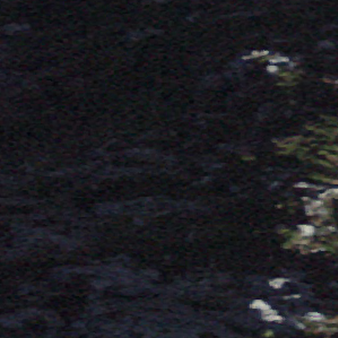
Label: other